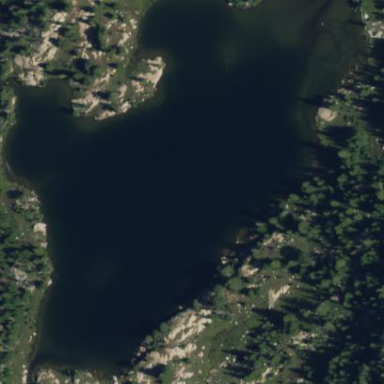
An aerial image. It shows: Beautiful lake surrounded by nature.